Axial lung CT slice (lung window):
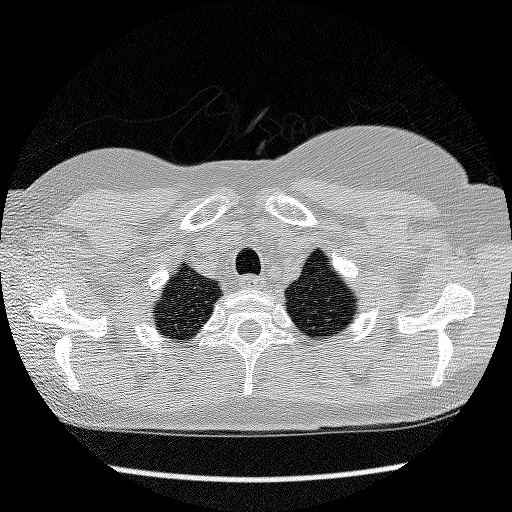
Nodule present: no